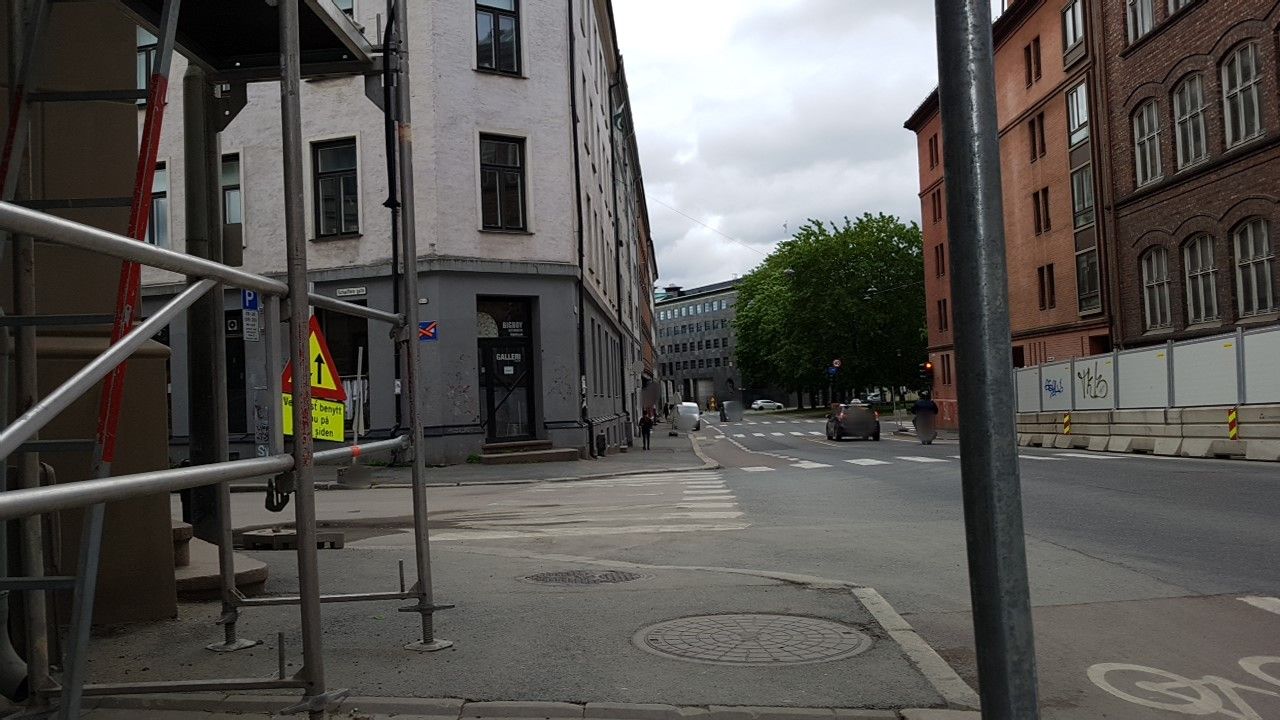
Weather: cloudy
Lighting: day
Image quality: good
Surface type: walking surface
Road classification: footway
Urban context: urban centre
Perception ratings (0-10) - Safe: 1.58, Lively: 5.23, Beautiful: 2.76, Boring: 2.43, Depressing: 7.12, Wealthy: 5.85